Question: '''
function Person(name) {
this.name = name;
}
Person.prototype.getName = function() {
return this.name
}
var tinu = new Person('Tinu');
console.log(tinu.getName()) //Prints the name 'Tinu' - Expected, means the function is added to protoype
console.log(tinu);
'''
The last console.log() does not print the newly added method named 'getName' via dot prototype, prints only the property 'name', Here I would expect to print both property 'name' and also method 'getName' inside the Person object. Below is the actual output and desired output for the above code:
Tinu
Person { name: 'Tinu' }
Tinu
Person { name: 'Tinu', getName: [Function] }

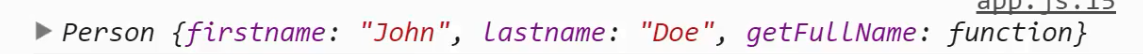
Answer: 'console.log' is a provided API by your js-environment (in your case Node.js). There's no standard spec. So in your case 'console.log' prints a simple string representation of your Javascript-object.
'''
{ propName: propValue }
'''
In there's a util-module (<URL>. Furthermore I found a method, which returns all properties of an object including all properties of the prototype-chain.
'''
const util = require('util')
function Person(name) {
this.name = name;
}
Person.prototype.getName = function() {
return this.name
}
var tinu = new Person('Tinu');
console.log(util.inspect(tinu, {showHidden: false, depth: null}))
function getAllPropertyNames(obj) {
var props = [];
do {
Object.getOwnPropertyNames(obj).forEach(function (prop) {
if (props.indexOf(prop) === -1 ) {
props.push( prop );
}
});
} while (obj = Object.getPrototypeOf(obj));
return props;
}
console.log(getAllPropertyNames(tinu));
/*
[ 'name',
'constructor',
'getName',
'__defineGetter__',
'__defineSetter__',
'hasOwnProperty',
'__lookupGetter__',
'__lookupSetter__',
'isPrototypeOf',
'propertyIsEnumerable',
'toString',
'valueOf',
'__proto__',
'toLocaleString' ]
*/
'''
If you are on a and want to see defined methods and other infos, you can use your browser's developer tools. Press 'F12' and you can do a lot of investigation.
<URL>